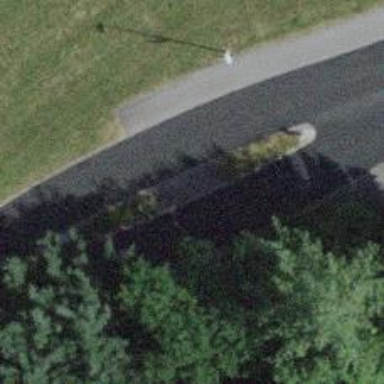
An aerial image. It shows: Pedestrian crossing with zebra markings on the footway.